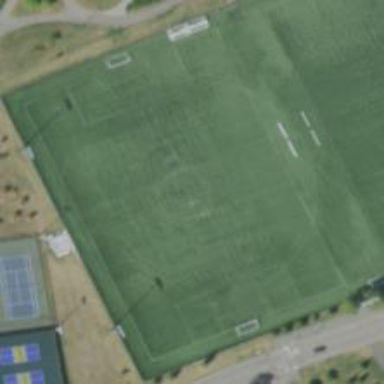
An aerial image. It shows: Soccer pitch for outdoor sports and leisure activities.